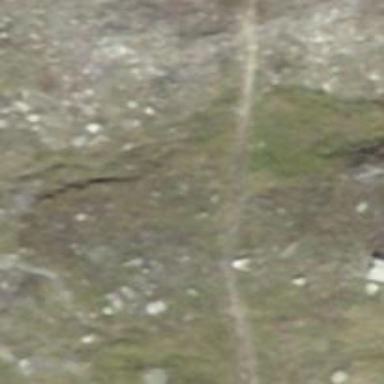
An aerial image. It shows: Excellent visible ground path.